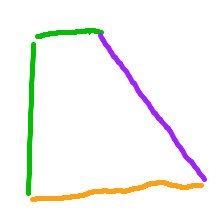
Shape: trapezoid